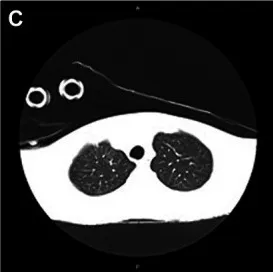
The presentation of CT on neck/chest at admission to ICU and 7th day after adjustment of antibiotic therapy. Partial absorption of subcutaneous emphysema in the left maxillofacial, cervical regions mediastinal on Day 21.
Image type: radiology (ct)